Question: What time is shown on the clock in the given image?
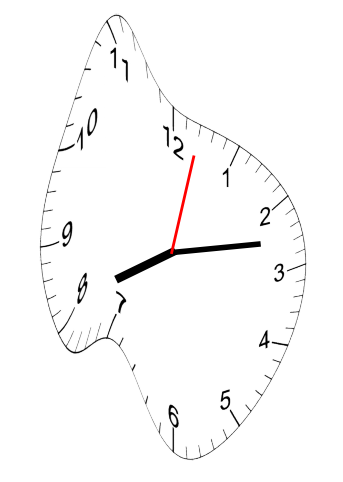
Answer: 08:13:02